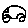
Label: car